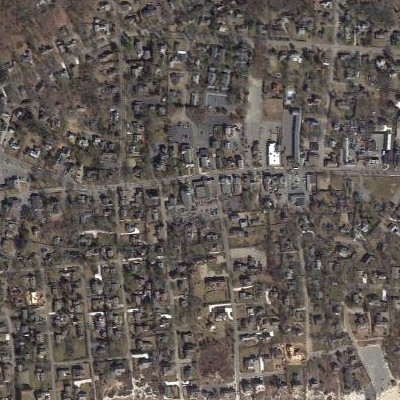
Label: Resident